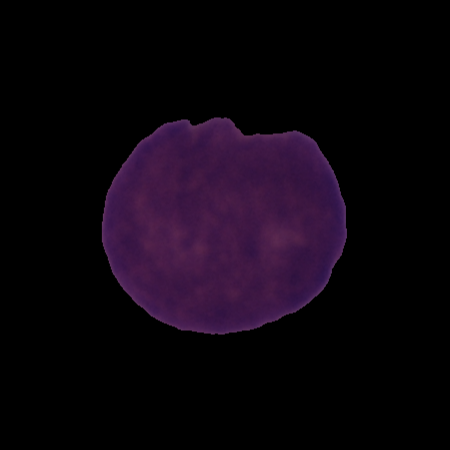
Label: cancer